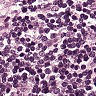
Metastatic tissue present: no